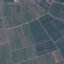
Label: PermanentCrop